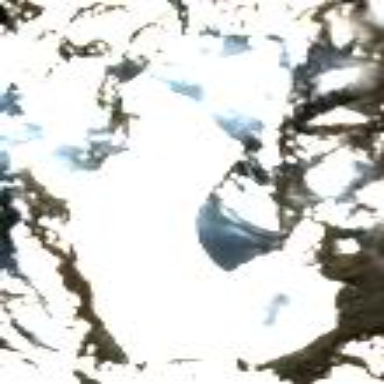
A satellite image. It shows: Majestic glacier in the distance.